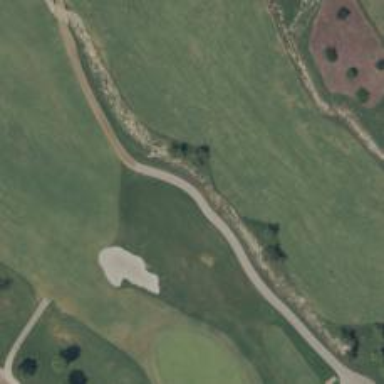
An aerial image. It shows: Golf cartpath that is also road path.